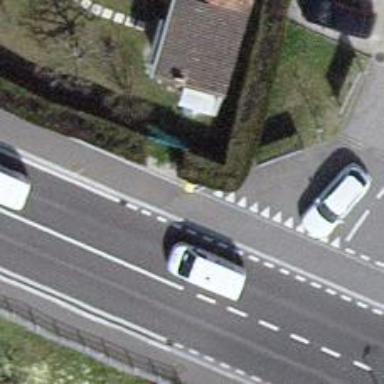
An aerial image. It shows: Post box is visible.